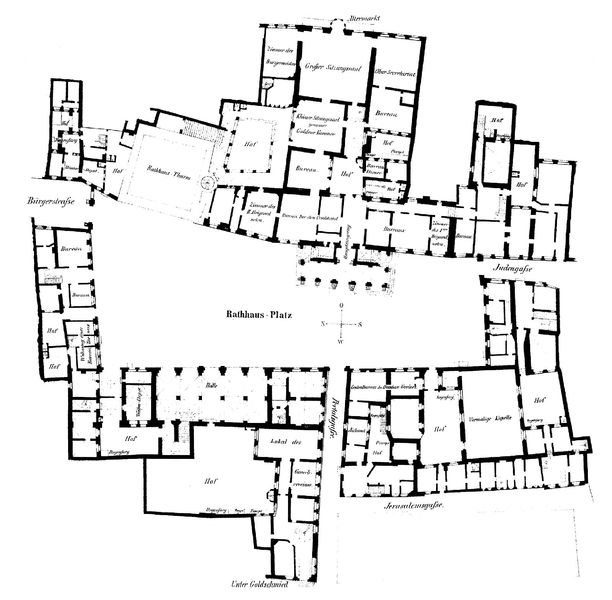
Titel: Köln, Rathaus
Standort: Köln (EU - D - NRW)
Schlagwörter: weiß, stadt, raum, schwarz, strasse, tür, zeichnung, anlage, gebäude, architektur, häuser, balkon, schrift, gasse, hof, platz, saal, deutsch, tor, halle, straßen, innenhof, detailliert, gassen, schwarzweiß, text, räume, rathaus, arkaden, karte, weß, mittelalter, plan, zentrum, anordnung, höfe, grundriss, bauplan, bauwerke, lageplan, stadtplan, innenstadt, altstadt, windrose, rathausplatz, verwinkelt, iralien, judengasse, großer saal, rathwaus, bürgerstraße, rathausplatzu, nordpfiel, judenstraße